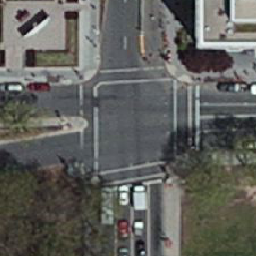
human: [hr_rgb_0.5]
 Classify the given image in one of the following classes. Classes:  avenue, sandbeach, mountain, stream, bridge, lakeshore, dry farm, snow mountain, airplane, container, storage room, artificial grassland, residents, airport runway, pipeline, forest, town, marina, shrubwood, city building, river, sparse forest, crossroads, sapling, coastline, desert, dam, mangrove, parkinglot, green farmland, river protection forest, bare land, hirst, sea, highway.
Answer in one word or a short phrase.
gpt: crossroads